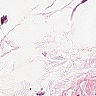
Metastatic tissue present: no